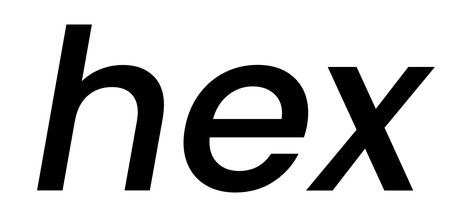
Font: Poppins-MediumItalic